Interaction volume radius: 5 \u00c5
Interaction volume height: 15 \u00c5
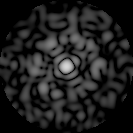
Disorder parameter: 0.8544